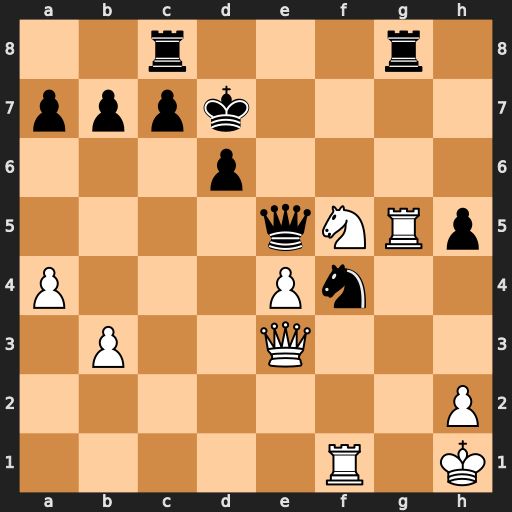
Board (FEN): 2r3r1/pppk4/3p4/4qNRp/P3Pn2/1P2Q3/7P/5R1K
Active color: w
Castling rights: -
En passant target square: -
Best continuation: Rxg8 Rxg8 Qxf4 Qxf4 Rxf4